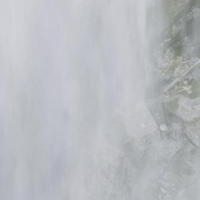
EUNIS habitat code: 44
Species observed at this site:
Pyrrhocorax graculus
Corvus corone
Capra ibex